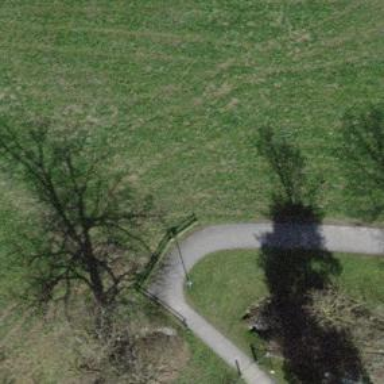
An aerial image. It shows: Path surfaced with fine gravel.